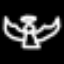
Label: angel